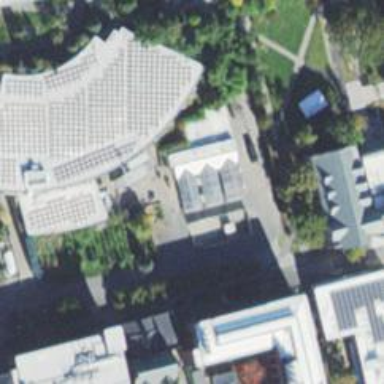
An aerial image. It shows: University building.